Current action and preconditions to check: trajectory_clear

Your task: For each precondition in the list above, predict whether it will hold at this action.

Consider the current scene as observed from the mobile robot's camera, and analyze the predicted future states of all dynamic agents (e.g., people, animals, vehicles, or any moving entities) within the NEXT SECOND.

IMPORTANT: Only answer "very likely" if you are absolutely certain—based on strong, clear evidence—that a dynamic agent will violate the precondition in the predicted future state. Do NOT answer "very likely" for unlikely, ambiguous, or low-probability risks.

Ask yourself for each precondition: Is there a high probability, with clear and convincing evidence, that the predicted future states of any dynamic agent will interfere with the predicted future state of the currently executing action within the NEXT SECOND, causing that precondition to fail?

Assess the risk level based on these predictions. Use "likely" or "very likely" if motions create a clear risk of interference.

Use "neutral" or "improbable" if agents are nearby but their predicted paths are clearly diverging or non-conflicting.

Failure Risk Categories: "very improbable", "improbable", "neutral", "likely", "very likely"

Answer Format: Output ONLY the probability_of_failure value from these categories: "very improbable", "improbable", "neutral", "likely", "very likely"

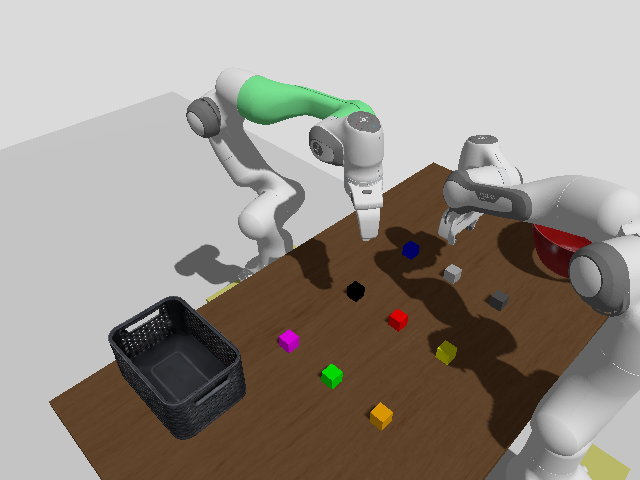

Answer: very improbable